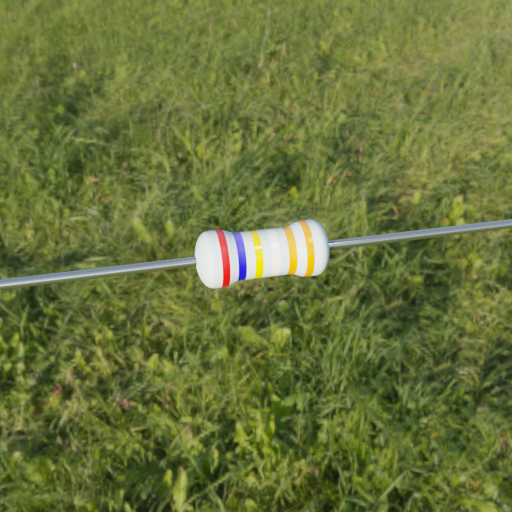
Resistor colour bands (in order): red, blue, yellow, white, orange, orange